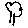
Label: tree